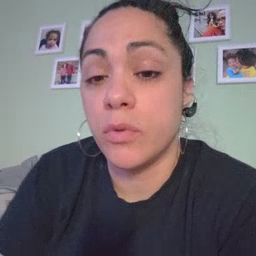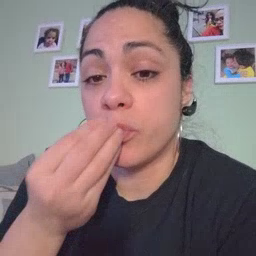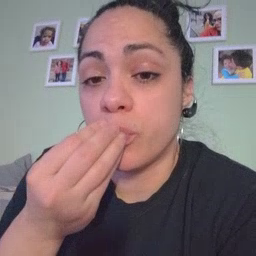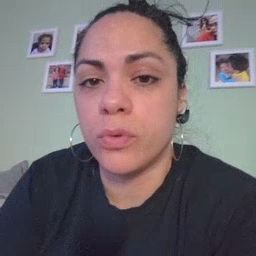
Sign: food